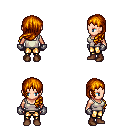
a pixel art fantasy rpg character, female body template, human, light skin, white pirate shirt, gold greaves, dark blonde left-swept hairstyle, metal gloves, brown shoes, four views (front, back, left, right), 2x2 character sprite sheet, small pixel art, hard edges, no anti-aliasing